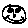
Label: smiley face